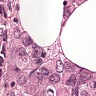
Metastatic tissue present: yes